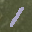
Label: 1